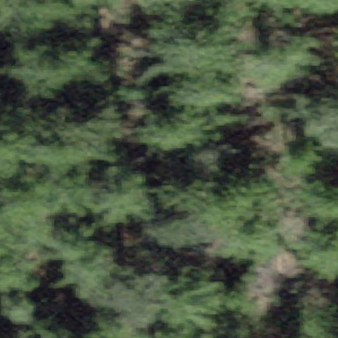
Label: other